Aerial crown-view tile of a tropical tree (Barro Colorado Island, Panama), acquired 20250512:
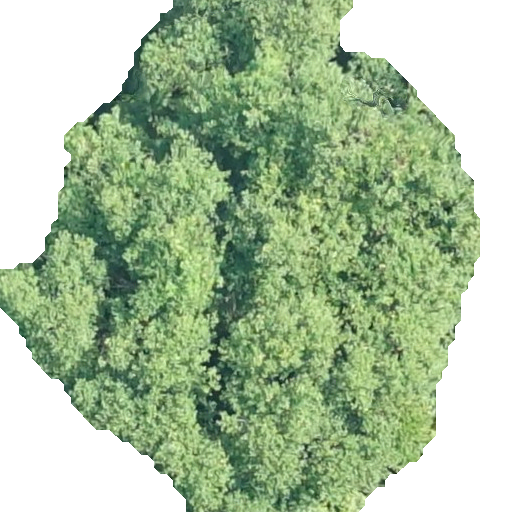
Species: Hieronyma alchorneoides
GBIF accepted scientific name: Hieronyma alchorneoides
Crown area: 275.23 m²